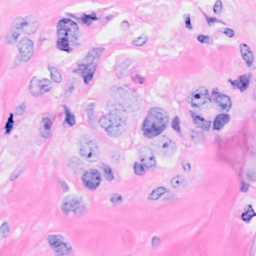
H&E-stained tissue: Breast